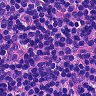
Metastatic tissue present: no